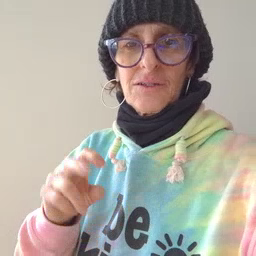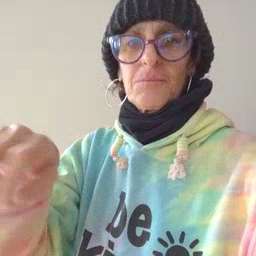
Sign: jump